Question: I am developing a .NET application which is crashing at seemingly random times. It has references to an unmanaged dll which I suspect is throwing an exception which is unhandled. When the application crashes, I get this message when no debugger is attached (compiled as click-once):

At which point I can attach VS2012 as the debugger and see the call stack:
'''
> ntdll.dll!77e015de() Unknown
[Frames below may be incorrect and/or missing, no symbols loaded for ntdll.dll]
ntdll.dll!77e015de() Unknown
ntdll.dll!77e8861b() Unknown
ntdll.dll!77eae656() Unknown
ntdll.dll!77eae6d3() Unknown
ntdll.dll!77e573bc() Unknown
ntdll.dll!77e57261() Unknown
ntdll.dll!77e3b459() Unknown
ntdll.dll!77e3b42b() Unknown
ntdll.dll!77e3b3ce() Unknown
ntdll.dll!77df0133() Unknown
msvcr100.dll!71fb0269() Unknown
msvcr100.dll!71fb0146() Unknown
mfc100.dll!6c9e3bef() Unknown
kernel32.dll!76ba14dd() Unknown
msvcr100.dll!71fb016a() Unknown
mfc100.dll!6cbbb734() Unknown
DataRayOcx.ocx!095fe026() Unknown
kernel32.dll!76ba14dd() Unknown
msvcr100.dll!71fb016a() Unknown
mfc100.dll!6cbbb734() Unknown
mfc100.dll!6c9e3e62() Unknown
DataRayOcx.ocx!096018c4() Unknown
DataRayOcx.ocx!<PHONE>() Unknown
msvcr100.dll!71ffc556() Unknown
msvcr100.dll!71ffc600() Unknown
kernel32.dll!76ba33aa() Unknown
ntdll.dll!77e19ef2() Unknown
ntdll.dll!77e19ec5() Unknown
'''
and threads:
'''
Not Flagged 5732 0 Worker Thread msvcr100.dll thread
DataRayOcx.ocx!<PHONE> Highest
Not Flagged 5480 0 Main Thread Main Thread clr.dll!70903e82 Normal
Not Flagged 4408 0 Worker Thread MG17Comms.dll thread mfc100.dll!6cb8e160 Normal
Not Flagged > 4428 0 Worker Thread msvcr100.dll thread msvcr100.dll!71fb0269 Normal
Not Flagged 116 0 RPC Thread RPC Callback Thread 1714fee0 Normal
Not Flagged 5808 0 Worker Thread ntdll.dll thread ntdll.dll!77e01f26 Normal
Not Flagged 5372 0 Worker Thread clr.dll thread clr.dll!7082c3a6 Normal
Not Flagged 5112 0 Worker Thread clr.dll thread clr.dll!7099e9de Normal
Not Flagged 4928 0 Worker Thread clr.dll thread clr.dll!7090f1e3 Normal
Not Flagged 1380 0 Worker Thread clr.dll thread clr.dll!708219a3 Normal
Not Flagged 1632 0 Worker Thread OphirLMMeasurement.dll thread OphirLMMeasurement.dll!6ad4a94d Normal
Not Flagged 4324 0 Worker Thread MG17Core.dll thread MG17Motor.ocx!10034e20 Normal
Not Flagged 5048 0 Worker Thread clr.dll thread nipalu.dll!6459a78a Normal
Not Flagged 5028 0 Worker Thread clr.dll thread msvcr110_clr0400.dll!72a551ed Normal
Not Flagged 5556 0 Worker Thread clr.dll thread clr.dll!7099e9de Normal
Not Flagged 4708 0 Worker Thread clr.dll thread clr.dll!7099e9de Normal
Not Flagged 3352 0 Worker Thread clr.dll thread nipalu.dll!6459a78a Normal
Not Flagged 5256 0 Worker Thread clr.dll thread clr.dll!7099e9de Normal
Not Flagged 6032 0 Worker Thread clr.dll thread clr.dll!7099e9de Normal
Not Flagged 4692 0 Worker Thread OphirLMMeasurement.dll thread OphirLMMeasurement.dll!6add537a Normal
Not Flagged 6108 0 Worker Thread clr.dll thread clr.dll!7099e9de Normal
Not Flagged 1504 0 Worker Thread clr.dll thread clr.dll!7099e9de Normal
Not Flagged 1108 0 Worker Thread clr.dll thread clr.dll!7099e9de Normal
Not Flagged 4652 0 Worker Thread wdapi1031.dll thread wdapi1031.dll!11513a0b Normal
Not Flagged 2796 0 Worker Thread OphirLMMeasurement.dll thread OphirLMMeasurement.dll!6add5f80 Normal
Not Flagged 1036 0 RPC Thread RPC Callback Thread ole32.dll!76e7a44e Normal
Not Flagged 3424 0 Worker Thread clr.dll thread clr.dll!708d8274 Normal
Not Flagged 5424 0 Worker Thread clr.dll thread clr.dll!708f7bc5 Highest
Not Flagged 504 0 Worker Thread ntdll.dll thread ntdll.dll!77e0013d Normal
Not Flagged 2380 0 Worker Thread clr.dll thread clr.dll!70b10aed Normal
Not Flagged 3060 0 Worker Thread GdiPlus.dll thread GdiPlus.dll!7327795b Normal
Not Flagged 3672 0 Worker Thread clr.dll thread System.Windows.Forms.ni.dll!6ddfe8e1 Normal
Not Flagged 5268 0 Worker Thread msiltcfg.dll thread msiltcfg.dll!7371187a Normal
Not Flagged 1232 0 Worker Thread msvcr100.dll thread msvcr100.dll!71fb326f Normal
Not Flagged 5588 0 Worker Thread clr.dll thread clr.dll!7090fee1 Normal
Not Flagged 4080 0 Worker Thread clr.dll thread clr.dll!708598cd Normal
Not Flagged 5380 0 Worker Thread msvcr100.dll thread DataRayOcx.ocx!095cd1ed Normal
Not Flagged 5328 0 Worker Thread System.Data.dll thread System.Data.dll!7140b7fd Normal
Not Flagged 5744 0 Worker Thread AS5216.dll thread AS5216.dll!061d3e74 Normal
Not Flagged 2952 0 Worker Thread AS5216.dll thread AS5216.dll!061d01dd Above Normal
Not Flagged 3008 0 Worker Thread AS5216.dll thread AS5216.dll!061d8e2e Above Normal
Not Flagged 4728 0 Worker Thread clr.dll thread clr.dll!7090f1e3 Normal
Not Flagged 2972 0 Worker Thread clr.dll thread clr.dll!7099e9de Normal
Not Flagged 3804 0 Worker Thread nirpc.dll thread nirpc.dll!6460546a Normal
Not Flagged 6064 0 Worker Thread msvcr90.dll thread mxsout.dll!1b45be1b Normal
Not Flagged 3728 0 Worker Thread msvcr90.dll thread mxsout.dll!1b45bd23 Normal
Not Flagged 768 0 Worker Thread clr.dll thread clr.dll!7099e9de Normal
Not Flagged 6096 0 Worker Thread clr.dll thread clr.dll!70827f40 Normal
'''
But I really don't know how to read them.
I see that the first line 'Not Flagged 5732 0 Worker Thread msvcr100.dll thread DataRayOcx.ocx!<PHONE> Highest' has highest priority which leads me to be suspicious of that component.
On occasion I am able to catch an exception and get this message:
'''
'External component has thrown an exception.' in System.Windows.Forms.DispatchMessageW() as System.IntPtr
at System.Windows.Forms.UnsafeNativeMethods.DispatchMessageW(MSG& msg)
at System.Windows.Forms.Application.ComponentManager.System.Windows.Forms.UnsafeNativeMethods.IMsoComponentManager.FPushMessageLoop(IntPtr dwComponentID, Int32 reason, Int32 pvLoopData)
at System.Windows.Forms.Application.ThreadContext.RunMessageLoopInner(Int32 reason, ApplicationContext context)
at System.Windows.Forms.Application.ThreadContext.RunMessageLoop(Int32 reason, ApplicationContext context)
at System.Windows.Forms.Application.Run(Form mainForm)
at Utilities.StartupForm.Main() in C:\...\Utilities\Forms\StartupForm.vb:line 102
'''
Outside of just guessing what the problem is based on the debugger info, what is a good way to debug this type of exception? We are using 3rd parties' software, so when their components raise exceptions, I need to be able to alert them... but first I need to identify the problem accurately.
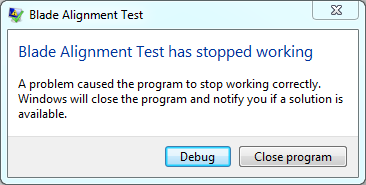
Answer: The debugger is best to identify this kind of issues - so what you did was quite correct. The only problem was that you had invalid symbols and therefore the call stack did not tell you much.
First thing you need to do, as @Hans pointed, is to configure Microsoft Symbol server in your debuggers (you can do this by setting a '_NT_SYMBOL_PATH' global system variable). With the symbol server enabled, the debugger (Visual Studio for example) will automatically download .pdb files for the system modules (dll and exe files). PDB files contain instructions for the debugger how to decode raw addresses in the stack. Which will convert your current call stack:
'''
ntdll.dll!77e015de() Unknown
ntdll.dll!77e8861b() Unknown
ntdll.dll!77eae656() Unknown
ntdll.dll!77eae6d3() Unknown
'''
to something much more meaningful. Scan the stack from top to bottom and you should spot the faulting method (if you have PDB files for you third-party libraries) and the module (dll) that owns it. Additionally you may create a minidump at the moment of fault (using for instance <URL> and send it over for examination to the library owners.